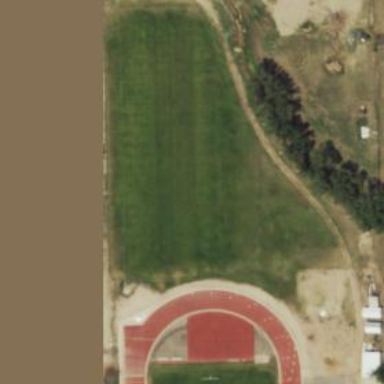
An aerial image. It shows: American football pitch for leisure and sport activities.